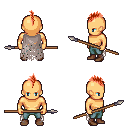
a pixel art fantasy rpg character, male body template, human, tanned skin, gray tattered cape, teal pants, red mohawk hairstyle, brown shoes, spear, four views (front, back, left, right), 2x2 character sprite sheet, small pixel art, hard edges, no anti-aliasing